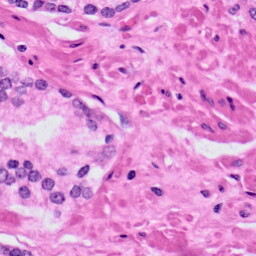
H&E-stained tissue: Prostate